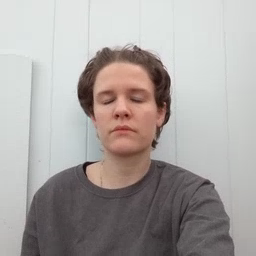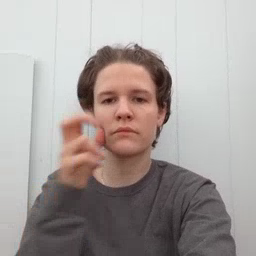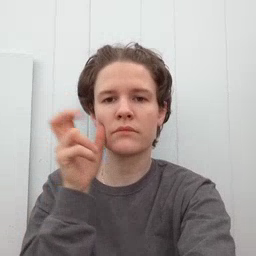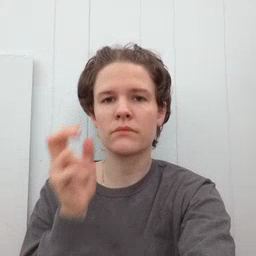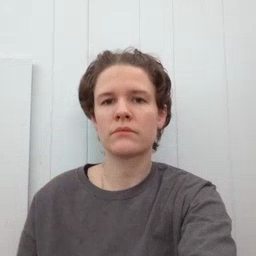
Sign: listen